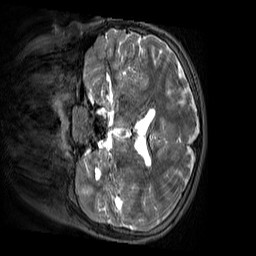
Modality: T2w
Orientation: coronal
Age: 11
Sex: male
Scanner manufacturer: siemens
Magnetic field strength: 3 T
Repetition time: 3.2 s
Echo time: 0.408 s